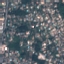
Land use / land cover: Residential